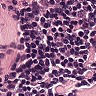
Metastatic tissue present: no